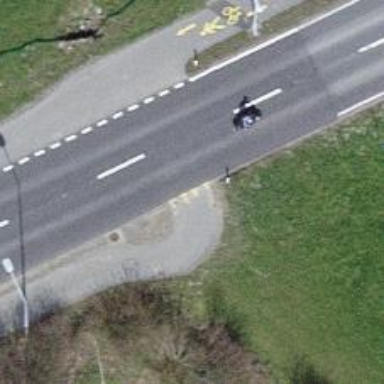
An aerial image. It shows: Road with "give way" sign.